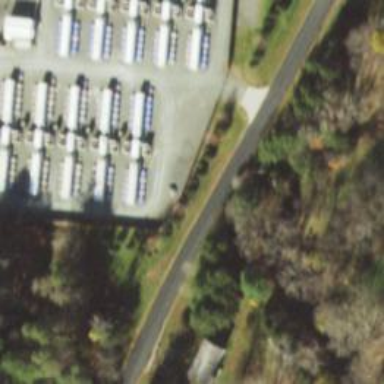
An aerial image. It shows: Generator is pictured.